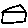
Label: house